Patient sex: M
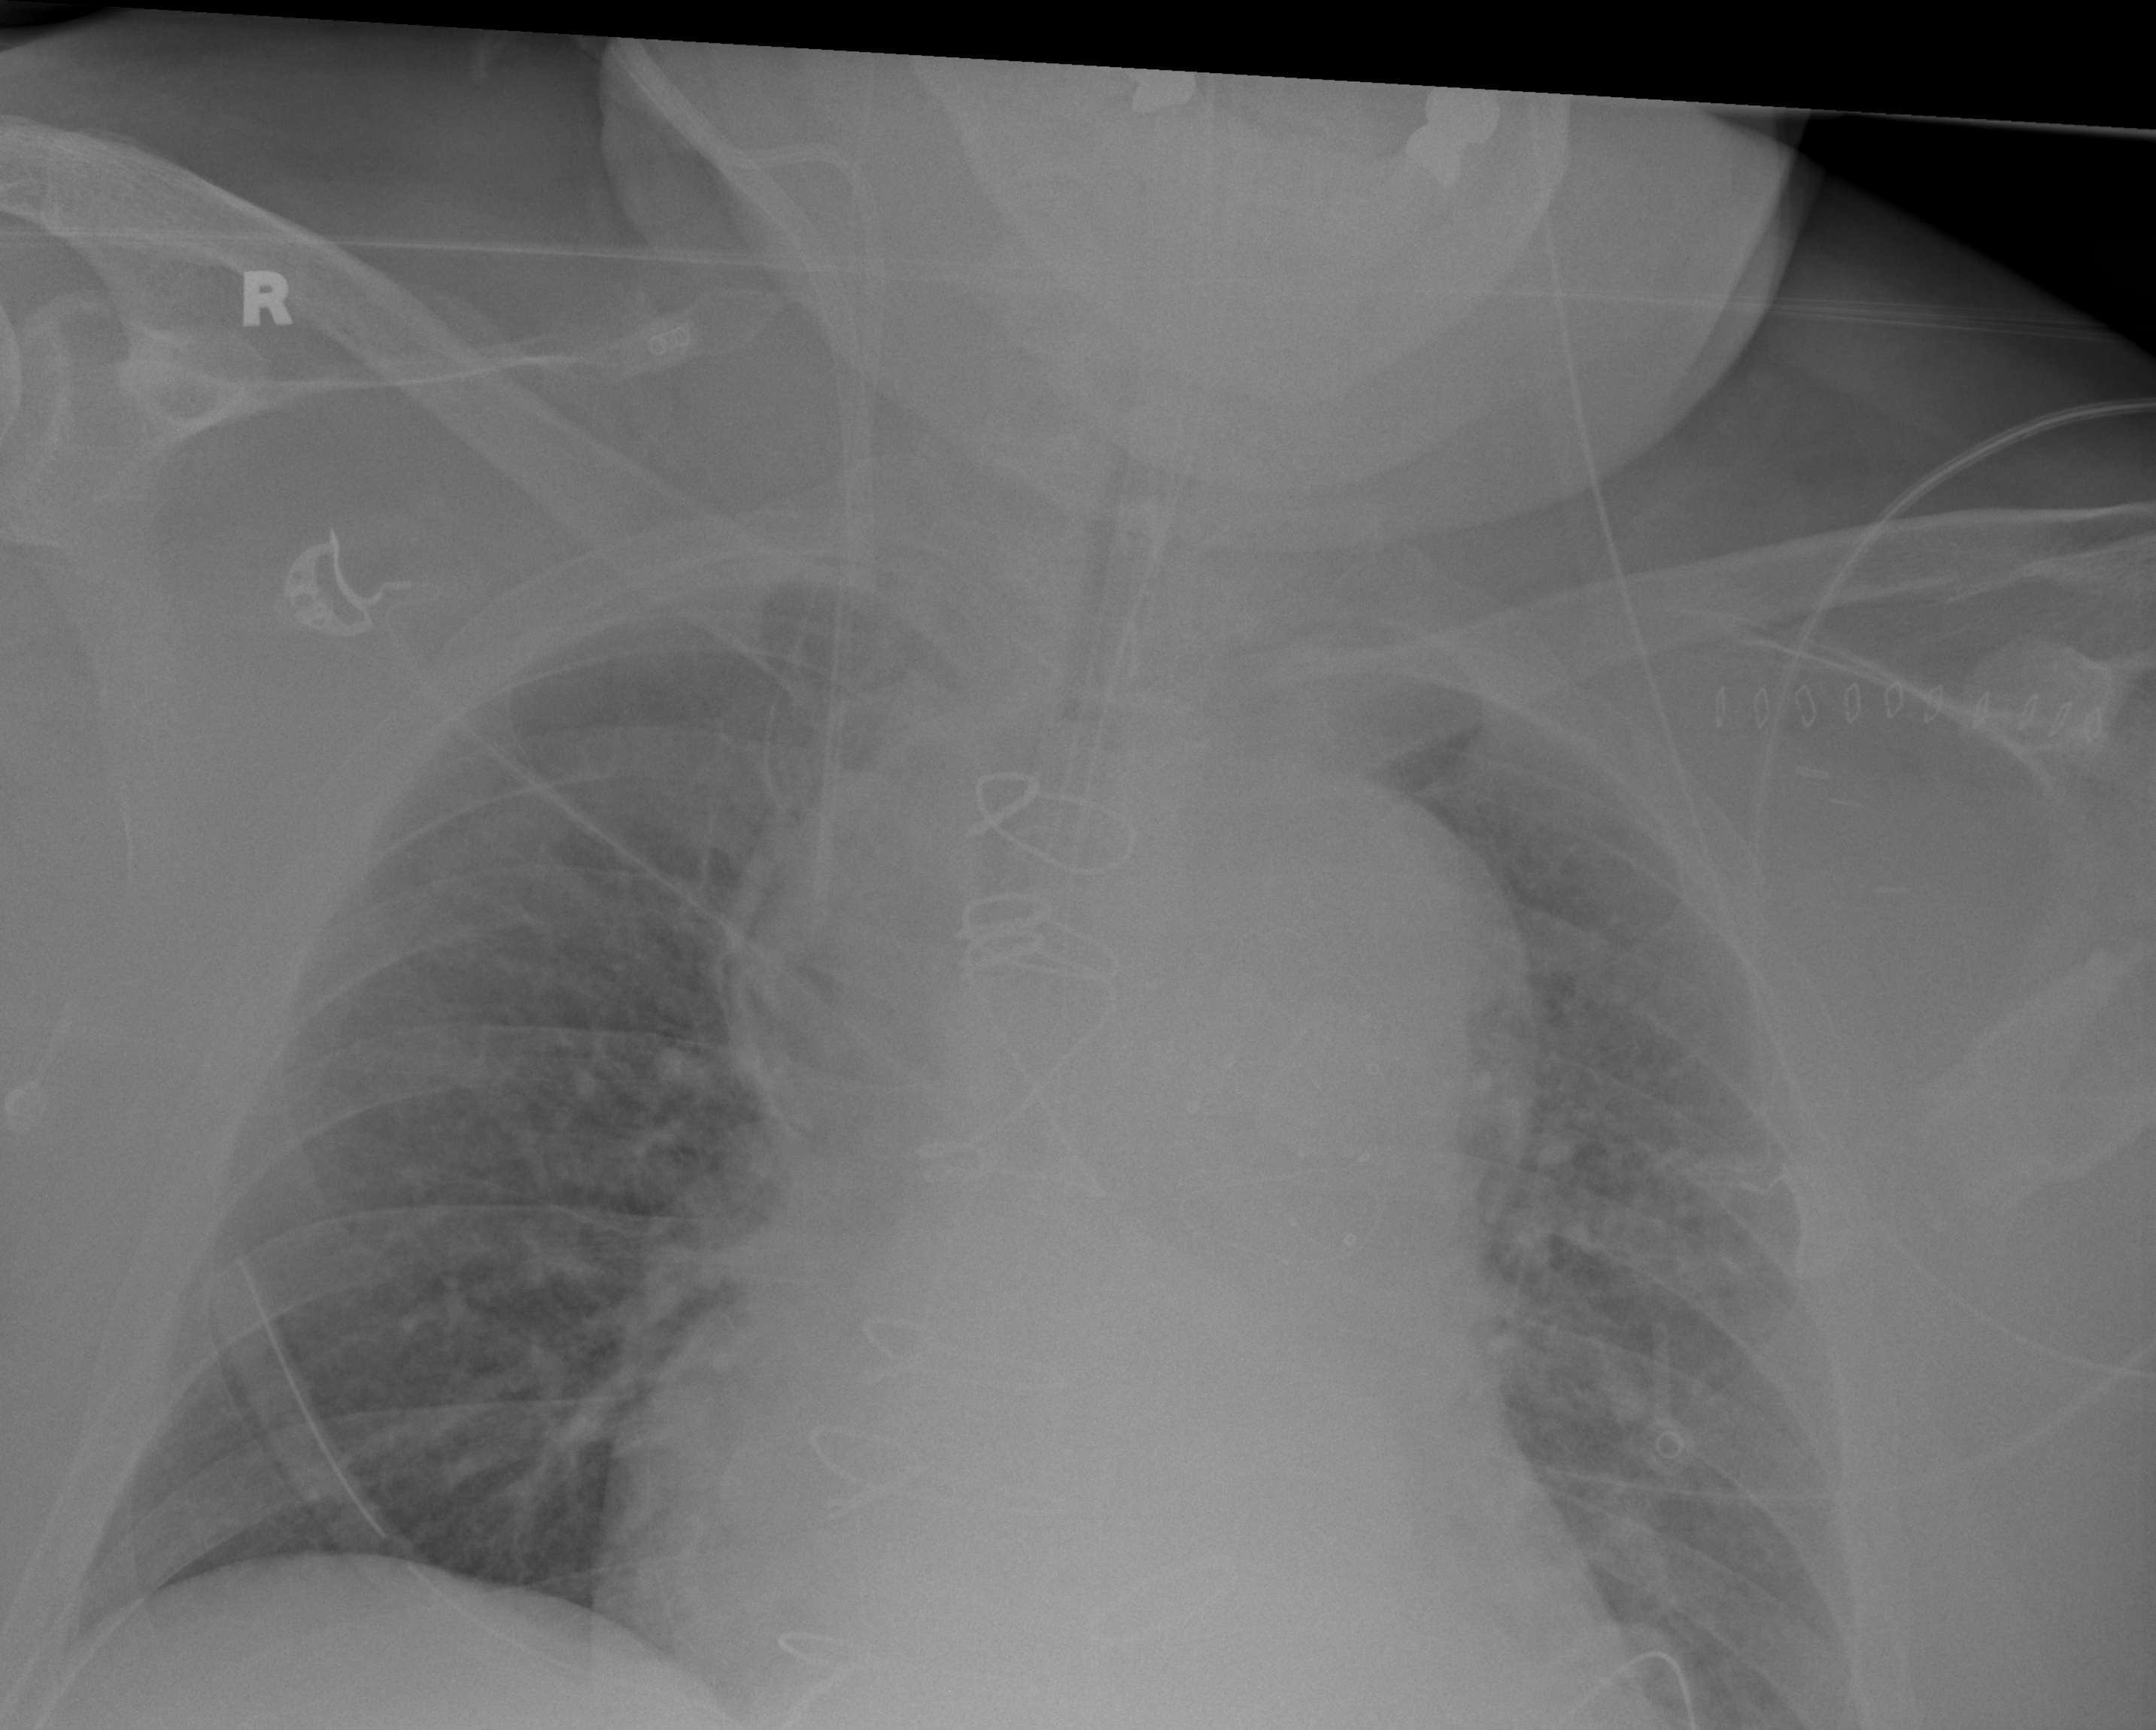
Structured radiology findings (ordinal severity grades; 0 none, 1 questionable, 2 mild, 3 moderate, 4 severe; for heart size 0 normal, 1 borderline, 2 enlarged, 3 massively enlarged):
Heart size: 2
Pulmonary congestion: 2
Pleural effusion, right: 0
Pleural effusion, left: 0
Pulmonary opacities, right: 0
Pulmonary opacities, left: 0
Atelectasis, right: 0
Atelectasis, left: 0